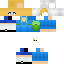
A male human skin with medium skin, wearing blonde long hair dressed in a blue tshirt and blue pants, featuring a closed mouth.